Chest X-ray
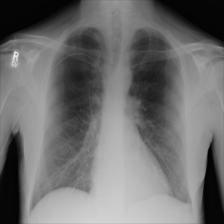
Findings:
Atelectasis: negative
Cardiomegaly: negative
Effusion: negative
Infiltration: negative
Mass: negative
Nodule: negative
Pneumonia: negative
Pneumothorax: negative
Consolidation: negative
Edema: negative
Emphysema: negative
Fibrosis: negative
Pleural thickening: negative
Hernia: negative